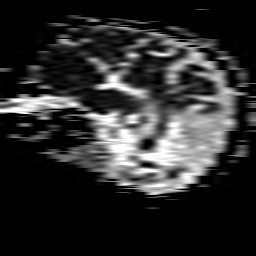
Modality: ADC
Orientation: sagittal
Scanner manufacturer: ge
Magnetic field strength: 1.5 T
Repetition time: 8 s
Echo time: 0.0977 s